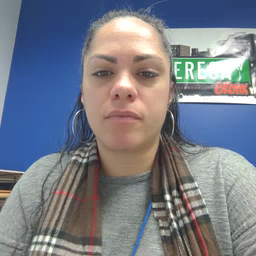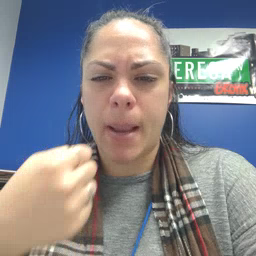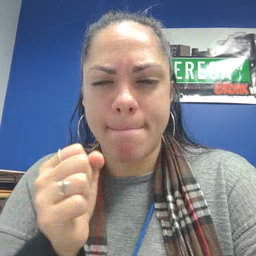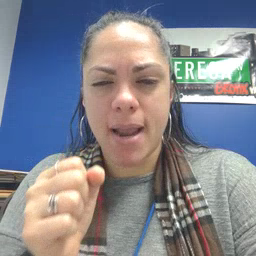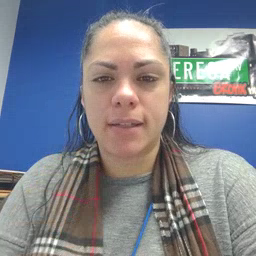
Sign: make